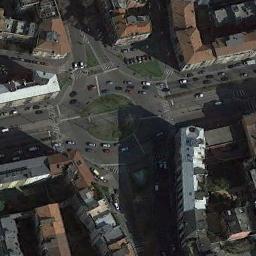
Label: roundabout